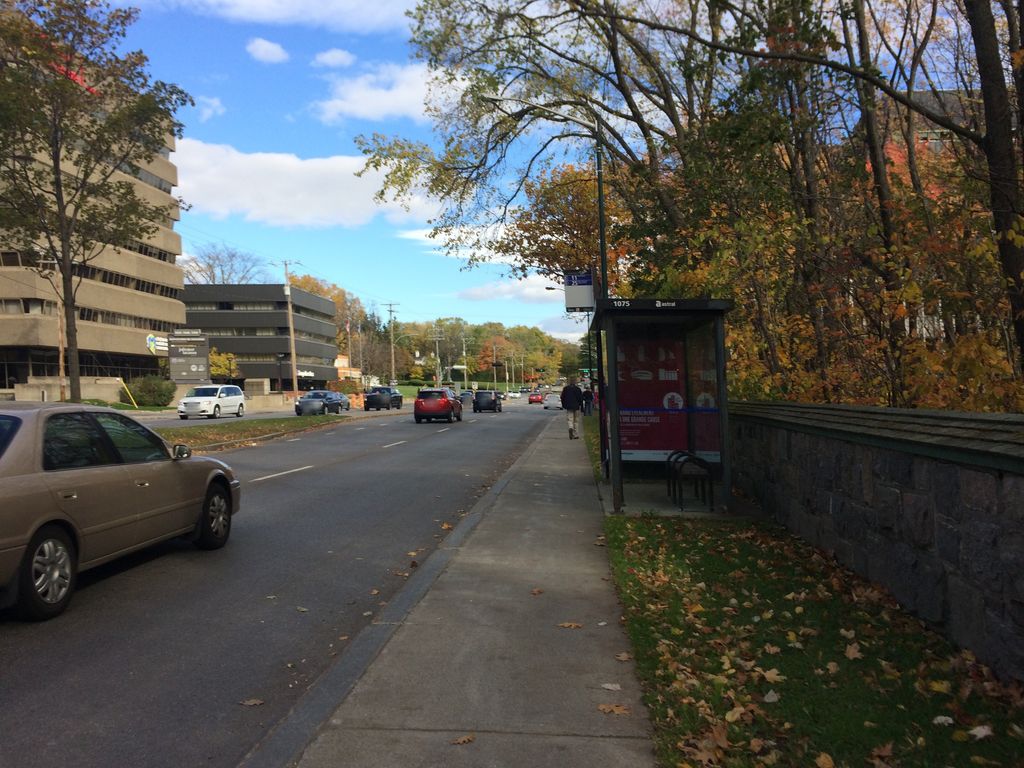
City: quebec_city